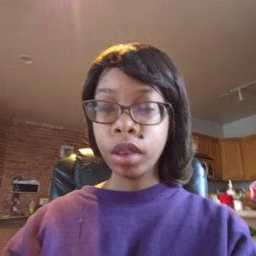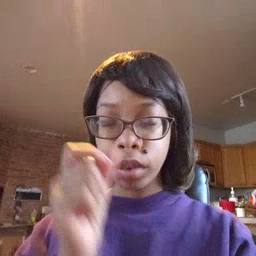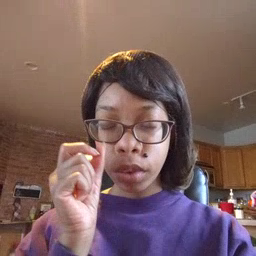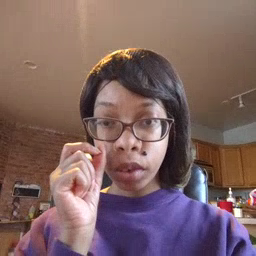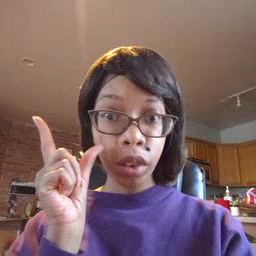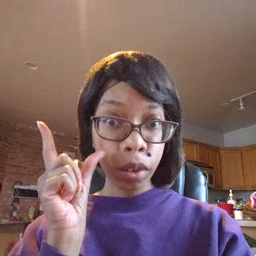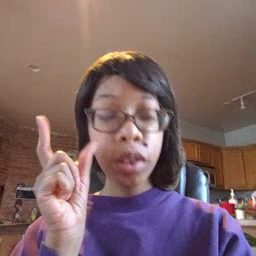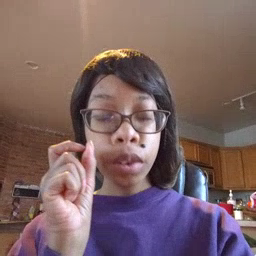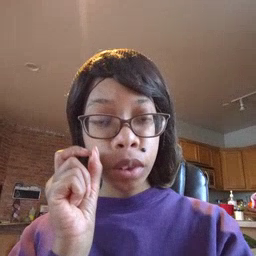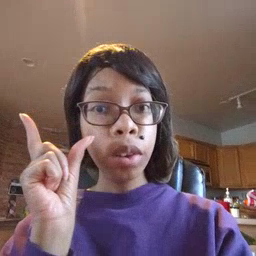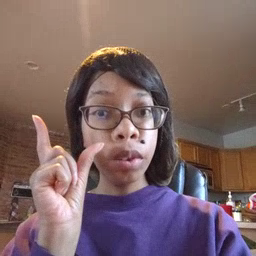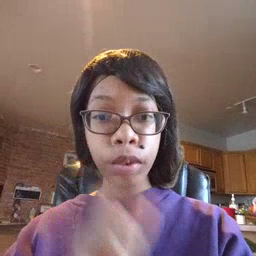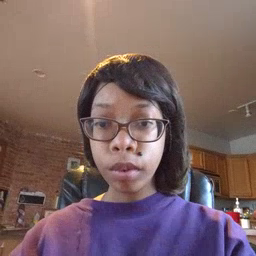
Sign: wake